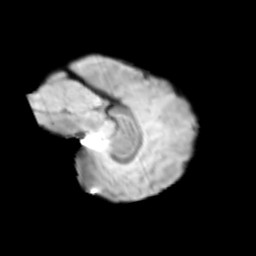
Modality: T2w
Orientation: sagittal
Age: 11
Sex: male
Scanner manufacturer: siemens
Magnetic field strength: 3 T
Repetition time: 3.8 s
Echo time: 0.07 s